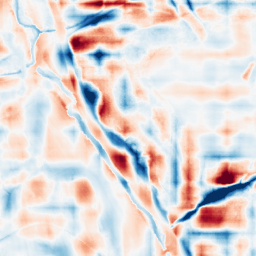
Category: wavelet
Decomposition family: wavelet_reverse_biorthogonal
Decomposition parameters: wavelet: rbio4.4
level: 5
Upsampling method: sinc_hamming
Upsampling parameters: scale: 4
kernel_size: 8
Upsampling scale: 4